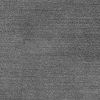
Atmospheric dust classification: dusty